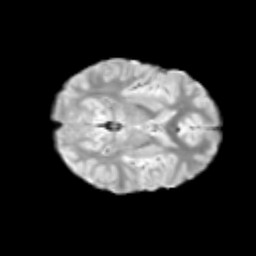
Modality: T2w
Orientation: axial
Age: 9
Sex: male
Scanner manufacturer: siemens
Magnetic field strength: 3 T
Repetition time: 3.8 s
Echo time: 0.07 s